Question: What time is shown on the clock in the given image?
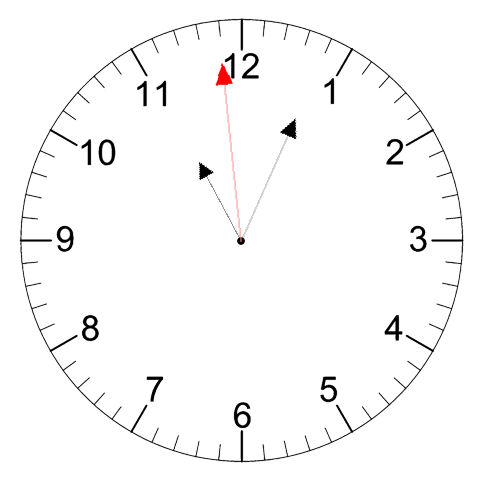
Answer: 11:03:59